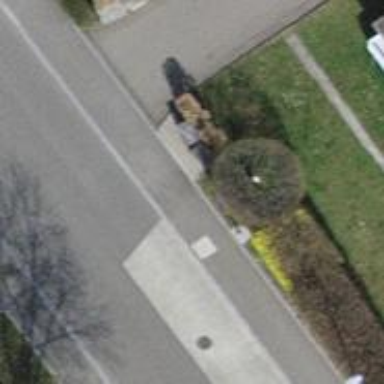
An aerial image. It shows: Platform for public transport. The platform is located by the road.